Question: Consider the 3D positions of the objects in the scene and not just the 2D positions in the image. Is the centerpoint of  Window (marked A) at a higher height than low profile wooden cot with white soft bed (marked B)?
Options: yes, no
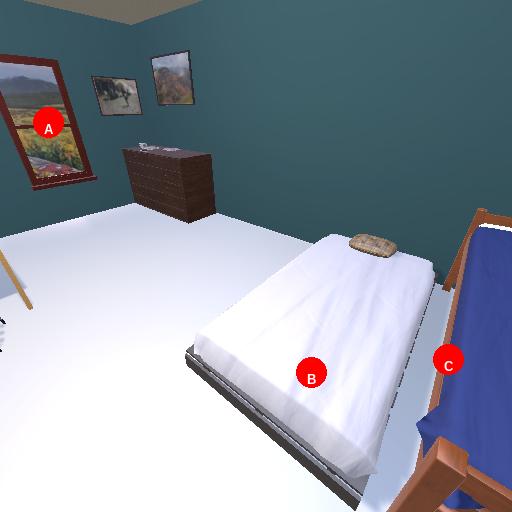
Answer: yes